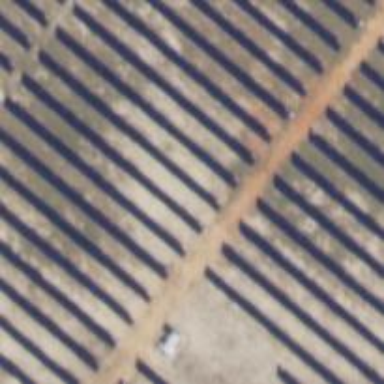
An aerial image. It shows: Solar power generator utilizing photovoltaic technology with solar photovoltaic panels.